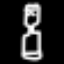
Label: hourglass